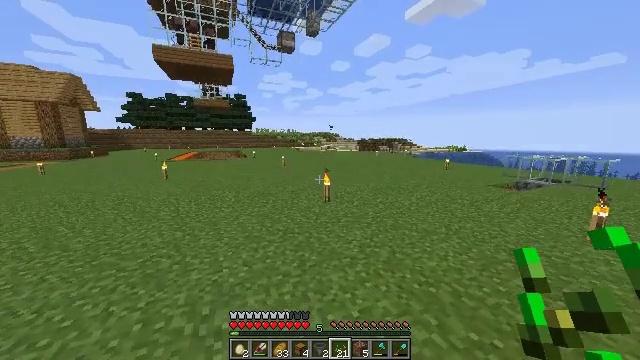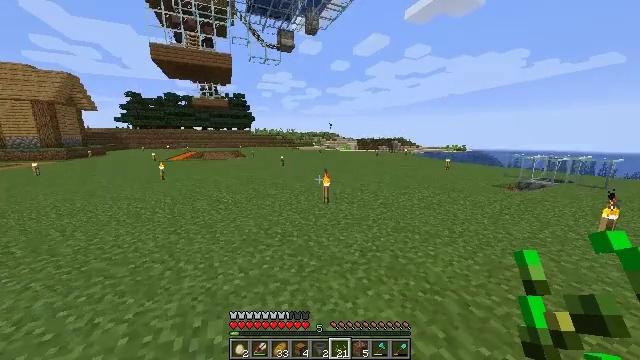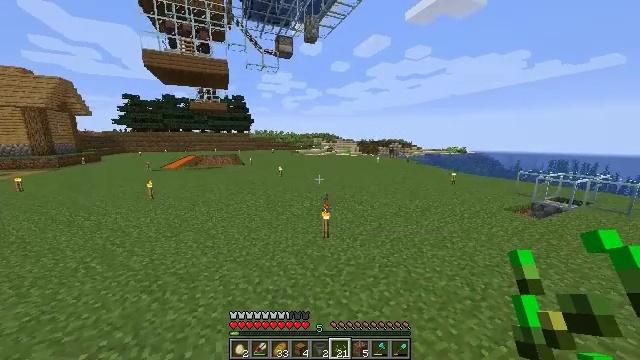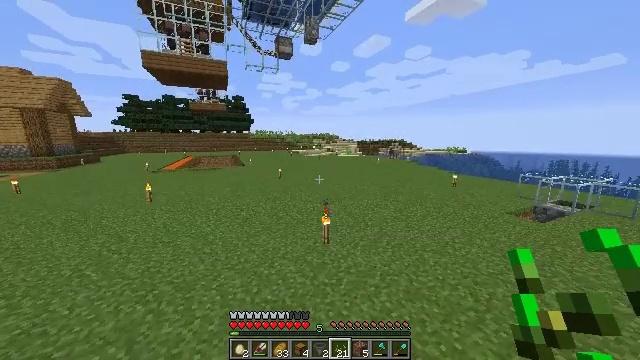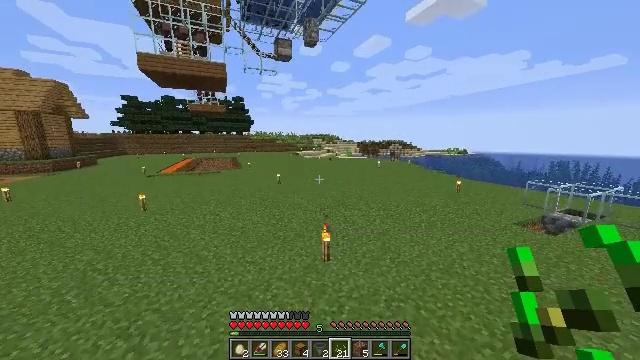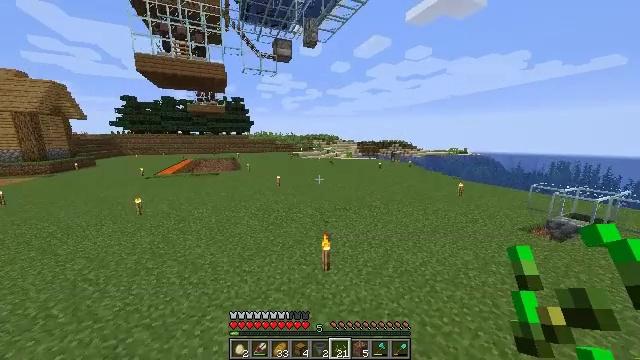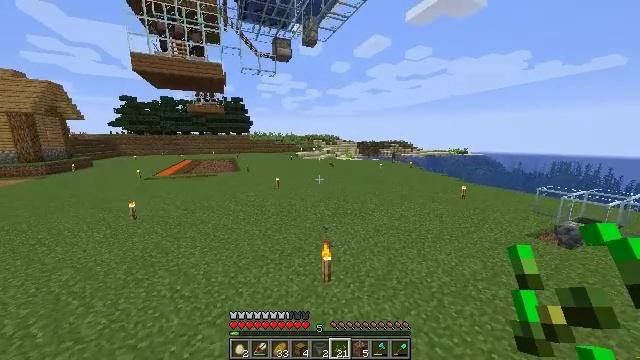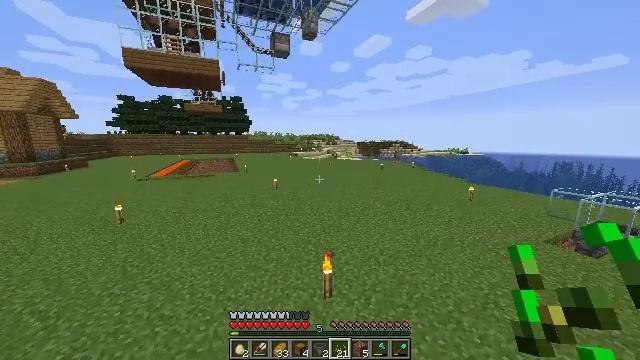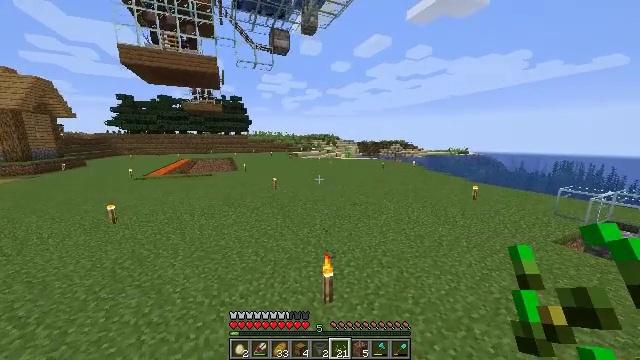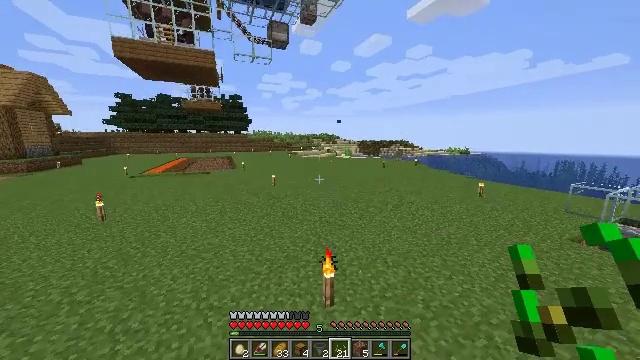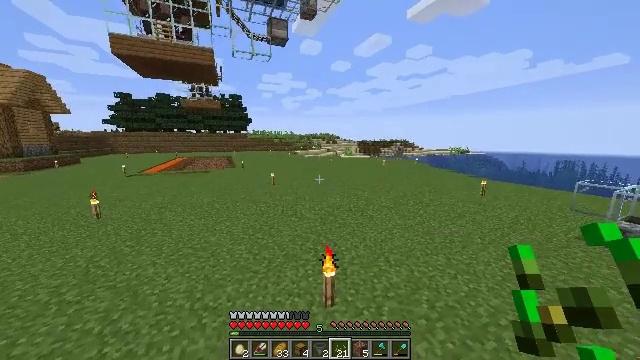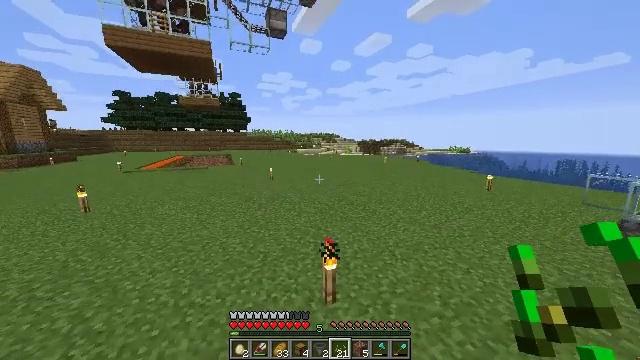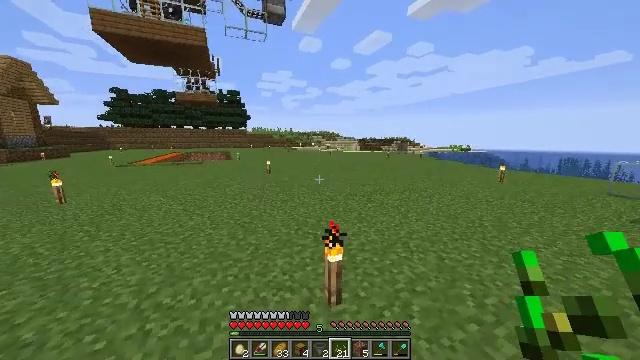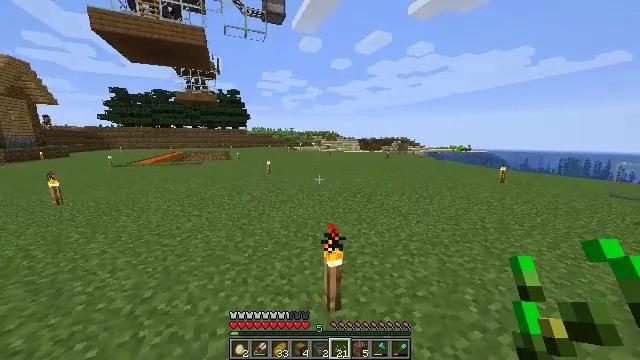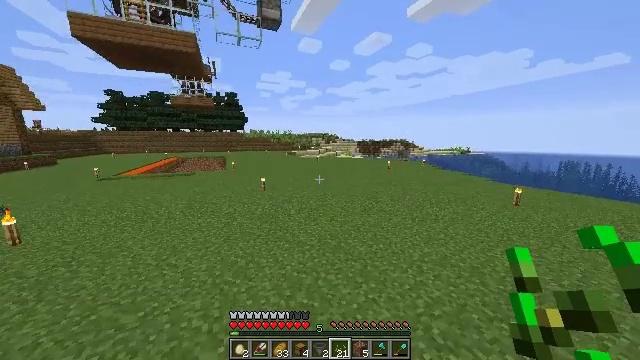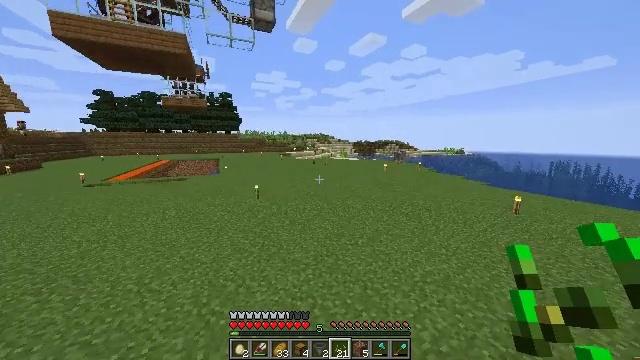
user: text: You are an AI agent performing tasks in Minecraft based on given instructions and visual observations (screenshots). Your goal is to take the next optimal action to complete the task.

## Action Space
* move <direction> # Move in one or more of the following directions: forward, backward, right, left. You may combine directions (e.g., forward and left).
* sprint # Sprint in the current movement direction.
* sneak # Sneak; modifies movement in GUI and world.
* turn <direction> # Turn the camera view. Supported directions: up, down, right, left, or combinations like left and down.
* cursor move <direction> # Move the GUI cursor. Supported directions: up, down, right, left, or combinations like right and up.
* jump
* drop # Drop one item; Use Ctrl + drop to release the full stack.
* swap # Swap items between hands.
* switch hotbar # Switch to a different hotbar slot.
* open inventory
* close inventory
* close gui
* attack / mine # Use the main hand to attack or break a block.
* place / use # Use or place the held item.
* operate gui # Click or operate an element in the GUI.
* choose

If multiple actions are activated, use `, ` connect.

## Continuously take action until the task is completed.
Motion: motion action
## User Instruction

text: Kill a zombie.
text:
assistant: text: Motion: move forward, jump
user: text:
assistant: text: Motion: move forward, jump
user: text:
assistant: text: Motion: move forward, jump
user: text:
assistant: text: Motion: move forward, jump
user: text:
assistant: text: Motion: move forward, jump
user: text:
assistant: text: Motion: move forward, jump
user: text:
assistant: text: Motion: move forward, jump
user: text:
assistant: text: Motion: move forward, jump
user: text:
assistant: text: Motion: move forward, jump
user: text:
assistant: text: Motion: move forward, jump
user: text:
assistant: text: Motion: move forward, sprint, jump
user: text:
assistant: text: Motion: move forward, sprint, jump
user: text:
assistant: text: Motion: move forward, sprint, jump
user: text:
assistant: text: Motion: move forward, sprint, jump
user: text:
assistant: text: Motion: move forward, turn right, jump
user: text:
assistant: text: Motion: move forward, turn right, jump
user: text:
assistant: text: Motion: move forward, turn right, jump
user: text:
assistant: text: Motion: move forward, jump
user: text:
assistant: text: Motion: move forward, jump
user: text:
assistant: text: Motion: move forward, jump
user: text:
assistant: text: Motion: move forward, jump
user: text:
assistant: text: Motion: move forward, jump
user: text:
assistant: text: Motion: move forward, jump
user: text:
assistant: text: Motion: move forward, sprint, jump
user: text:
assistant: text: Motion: move forward, sprint, jump
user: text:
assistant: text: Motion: move forward, sprint, jump
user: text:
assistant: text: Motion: move forward, sprint, jump
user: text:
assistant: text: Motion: move forward, jump
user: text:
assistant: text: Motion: move forward, jump
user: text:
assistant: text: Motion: move forward, jump